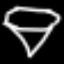
Label: diamond